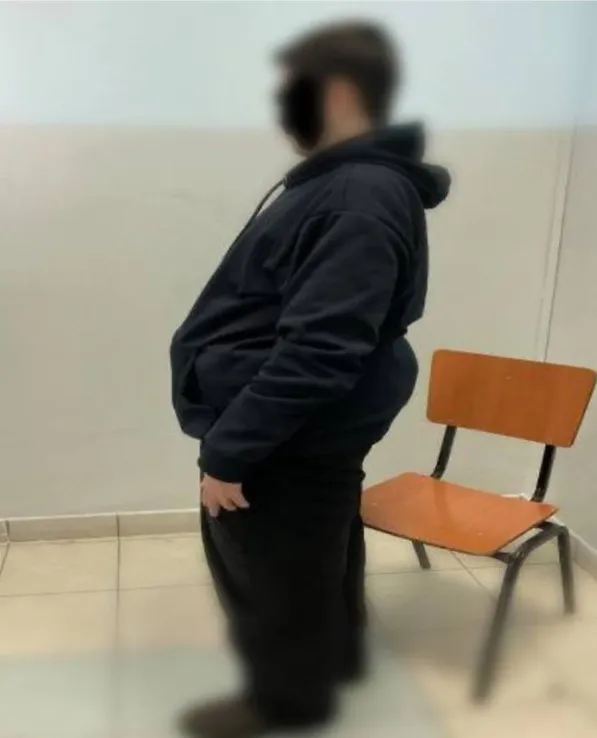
Truncal obesity in a 19-year-old male patient with Bardet-Biedl syndrome.
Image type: medical_photograph (skin_photograph)